Field crop: maize
Growth stage: 1
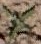
Species: atriplex